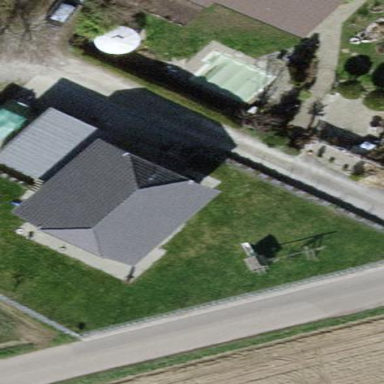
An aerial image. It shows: House with half-hipped roof shape.